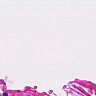
Metastatic tissue present: no